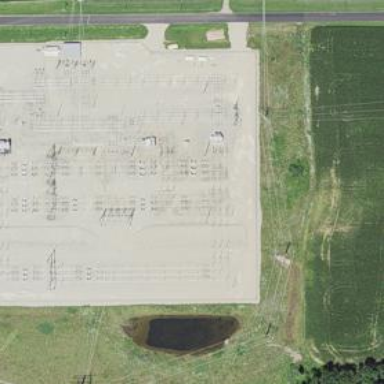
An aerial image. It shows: Switch for power supply.